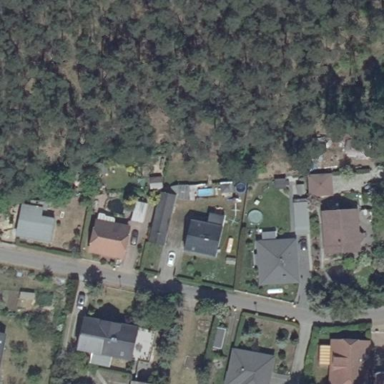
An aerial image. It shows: Residential area.